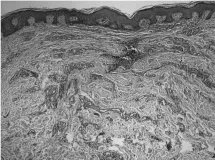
Hematoxylin-eosin stain of small, irregularly branched blood vessels proliferating throughout the dermis and embedded in a desmoplastic stroma at magnifications. X40.
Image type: pathology (h&e)